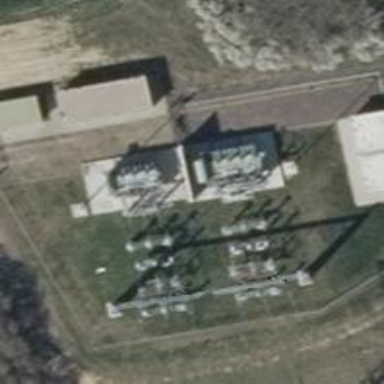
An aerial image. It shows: Switch used for power control.